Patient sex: F
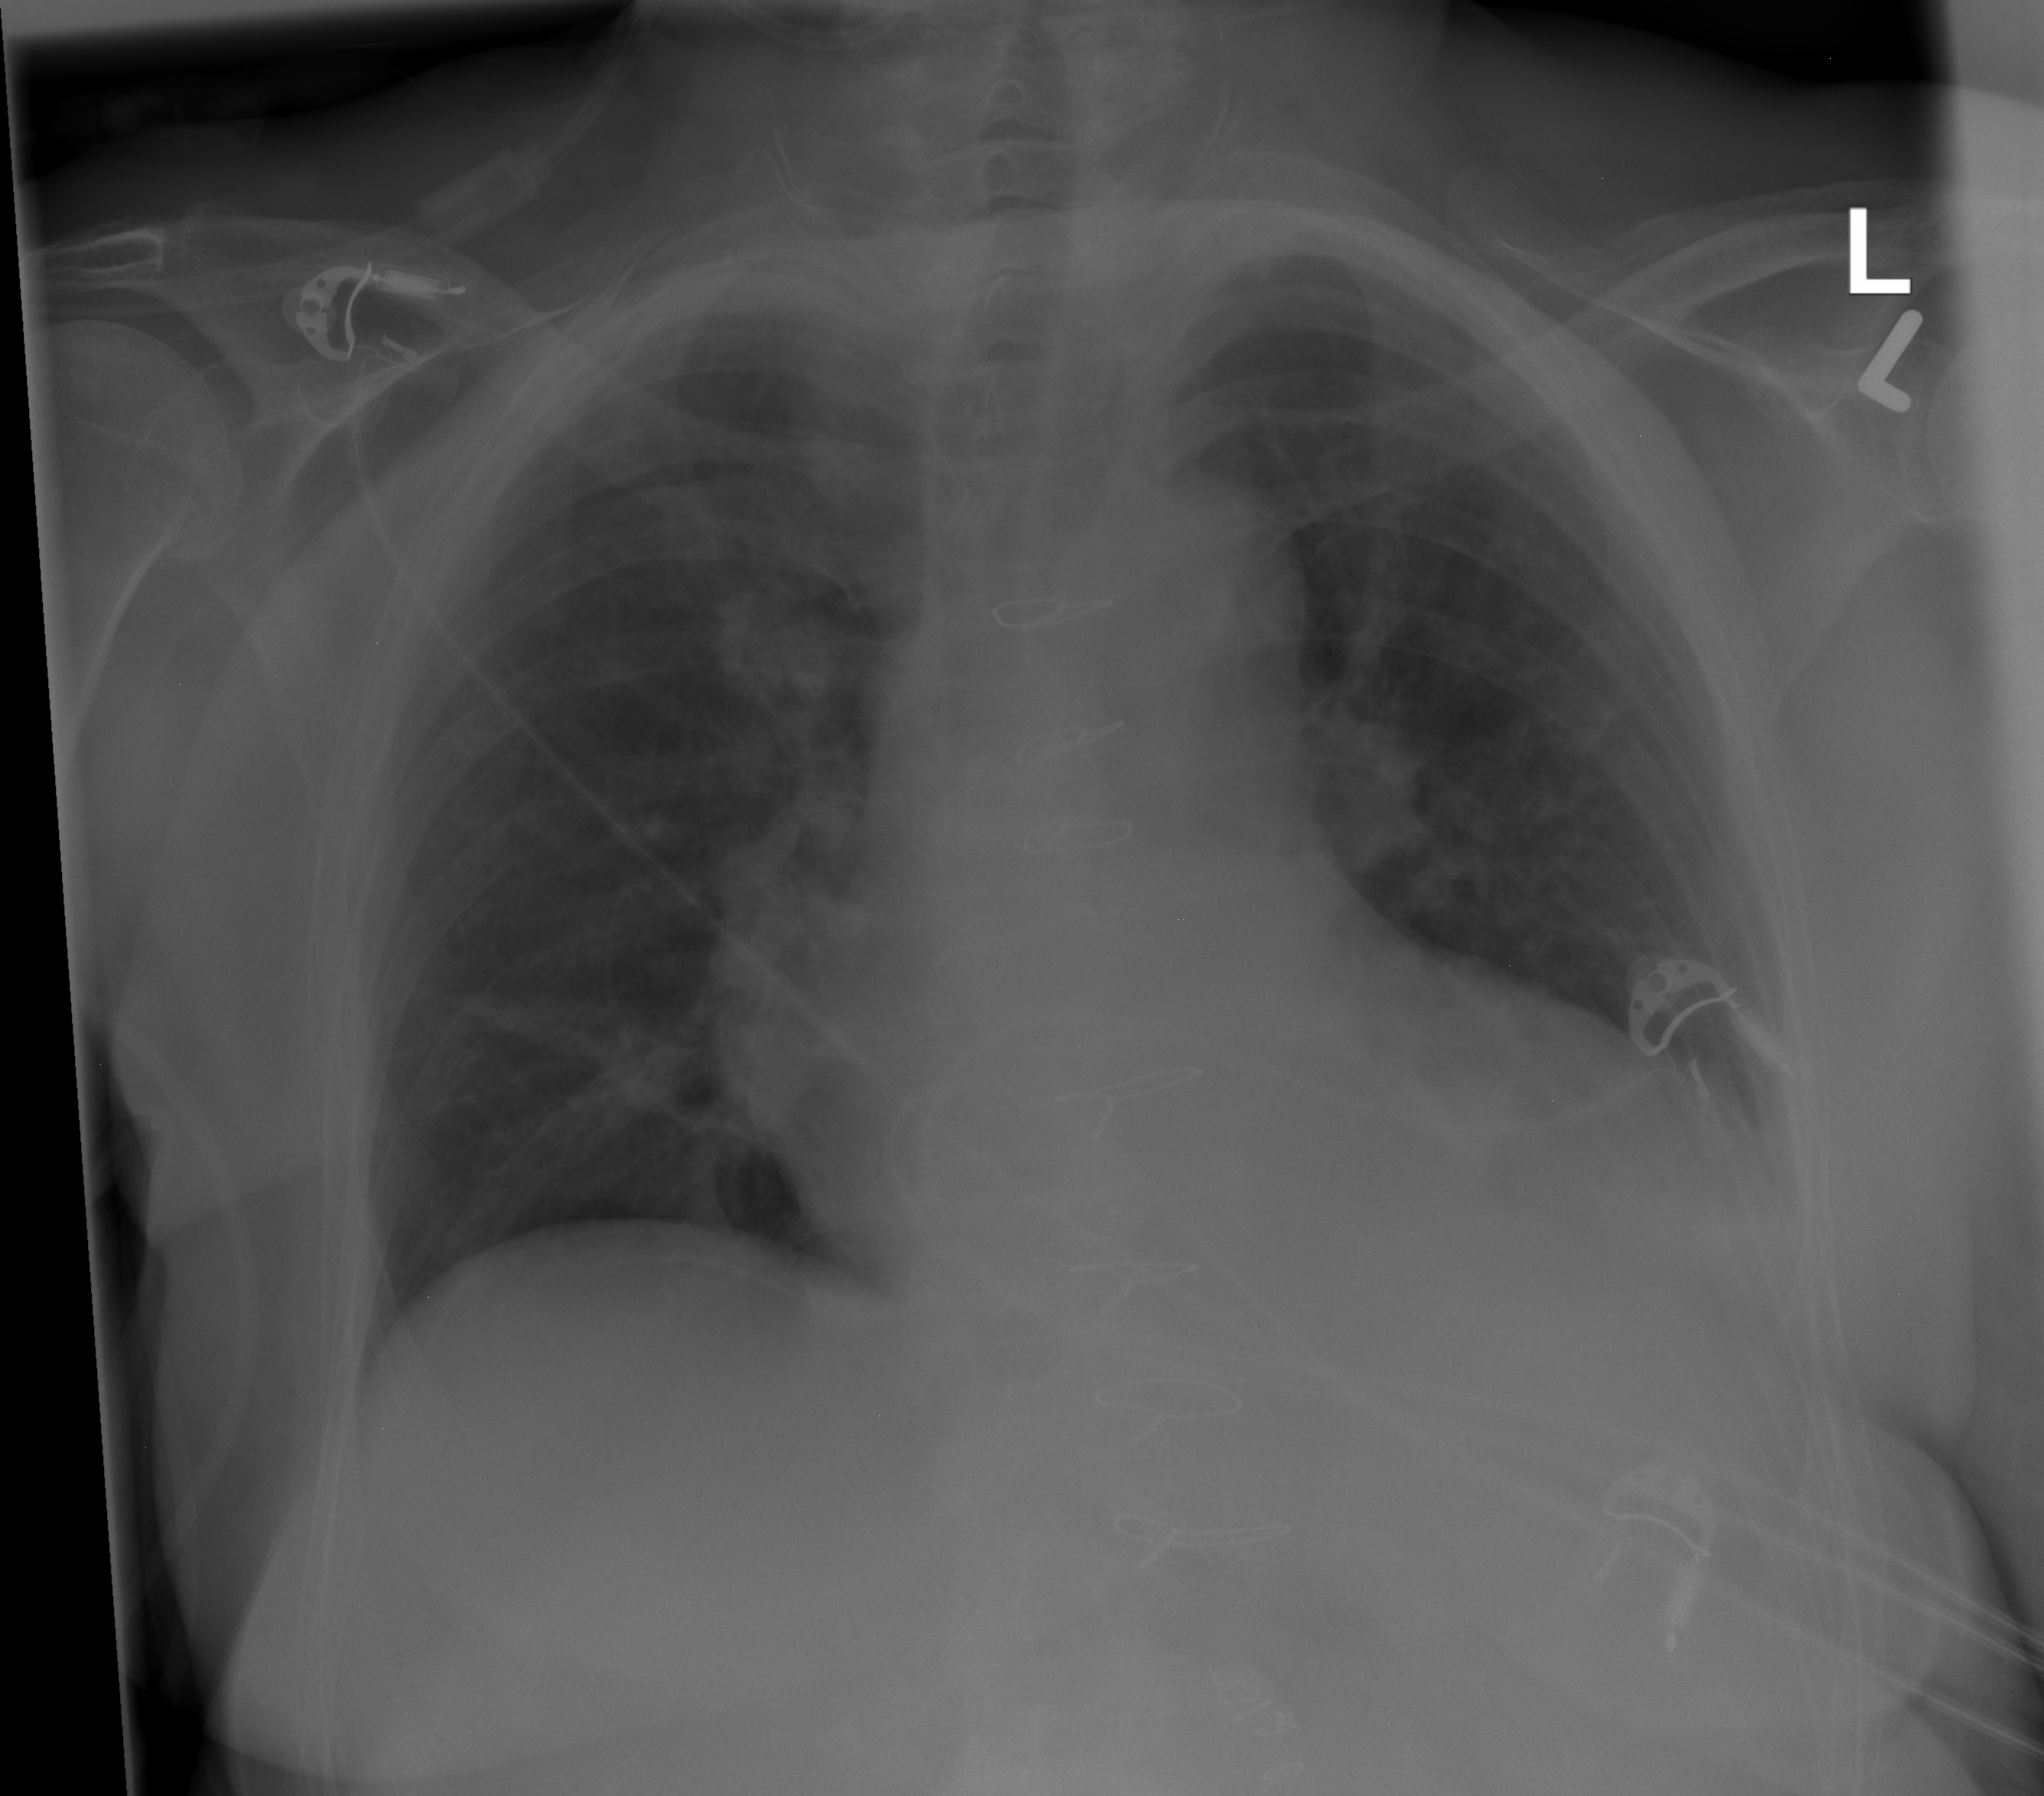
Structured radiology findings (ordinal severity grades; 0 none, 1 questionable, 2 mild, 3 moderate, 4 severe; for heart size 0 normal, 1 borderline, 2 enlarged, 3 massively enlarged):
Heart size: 2
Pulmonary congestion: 0
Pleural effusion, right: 0
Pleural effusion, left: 2
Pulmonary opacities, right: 0
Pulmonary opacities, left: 0
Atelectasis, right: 2
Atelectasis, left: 2